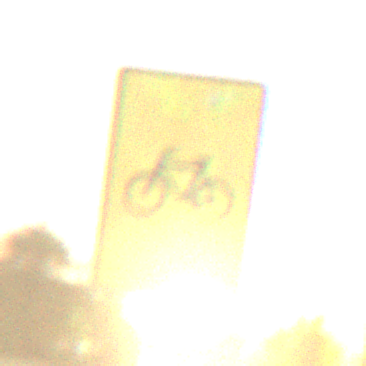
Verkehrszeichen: RadverkehrOhnePfeilsymbol
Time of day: Night
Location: Outdoor (Nature)
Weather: Overcast
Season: NotSpecified
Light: Artificial